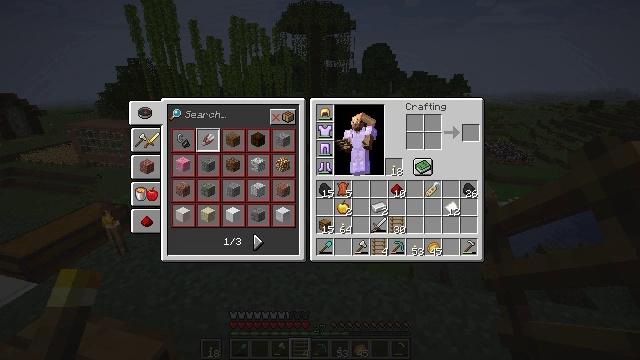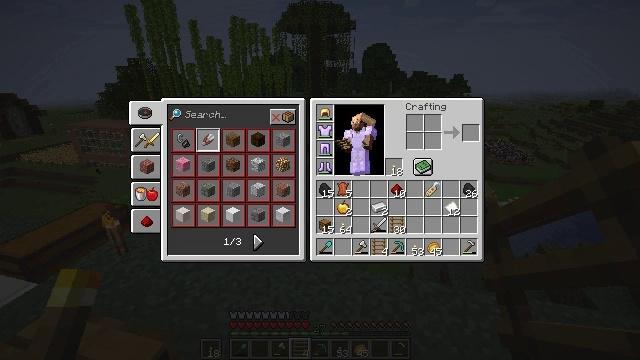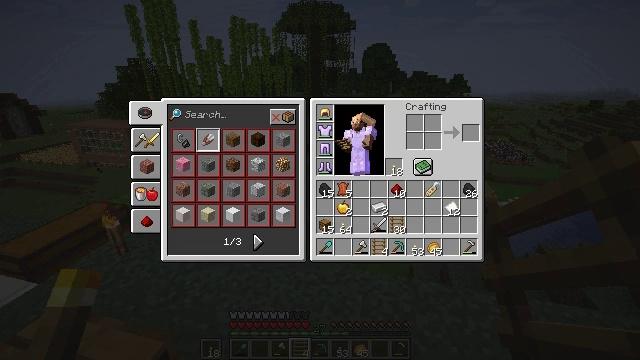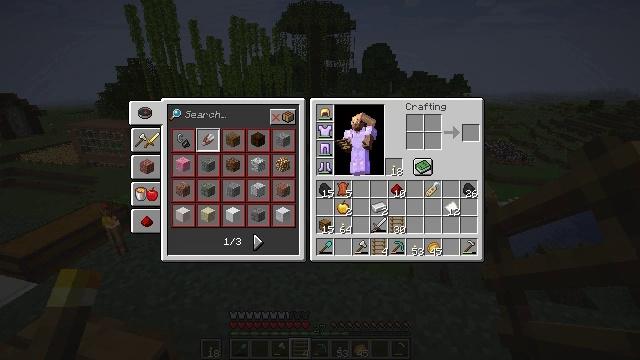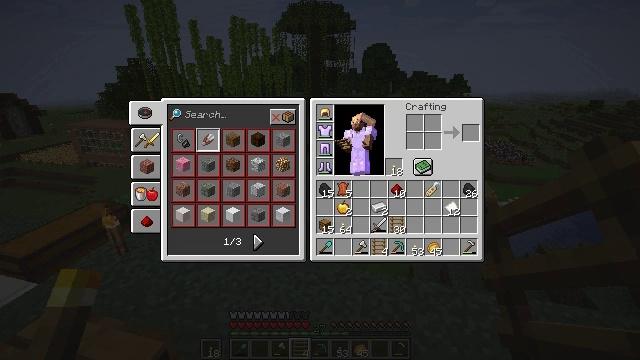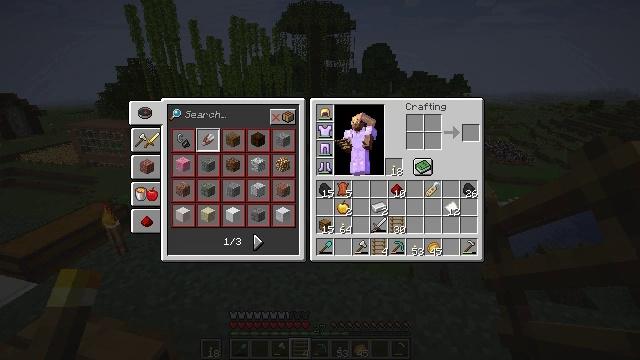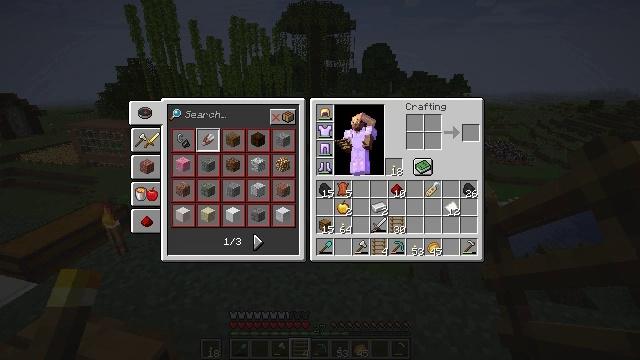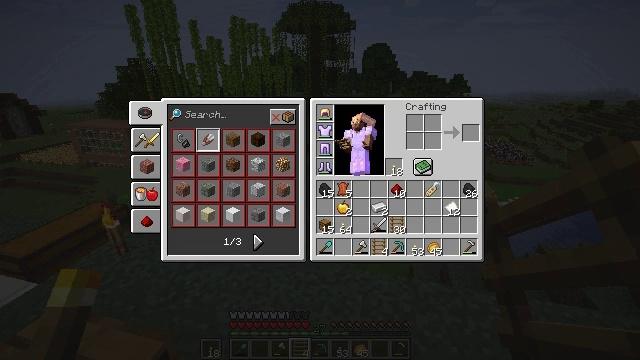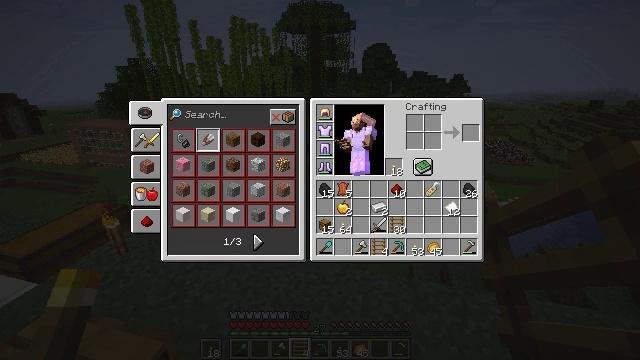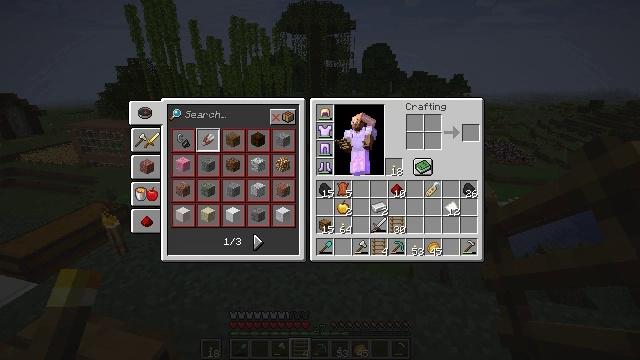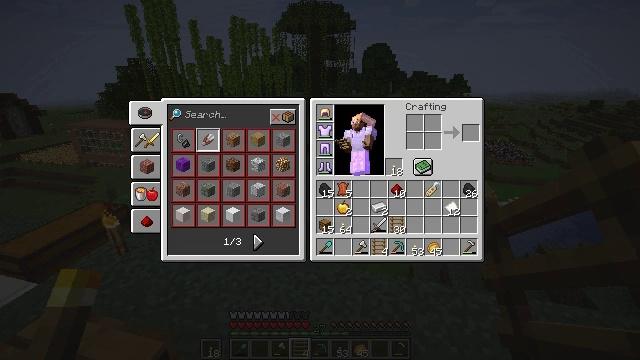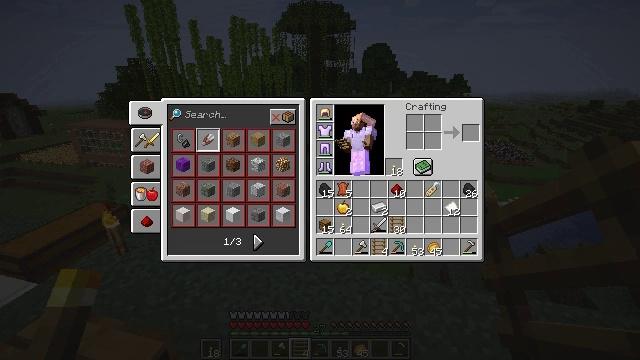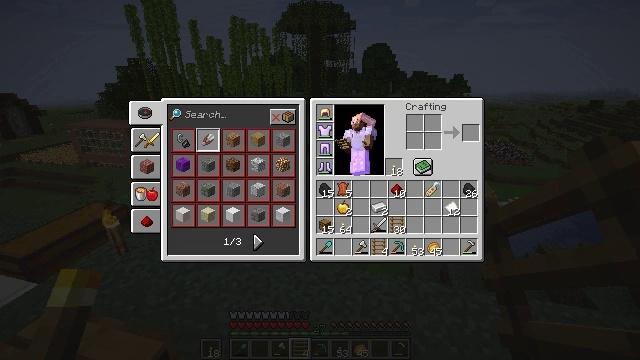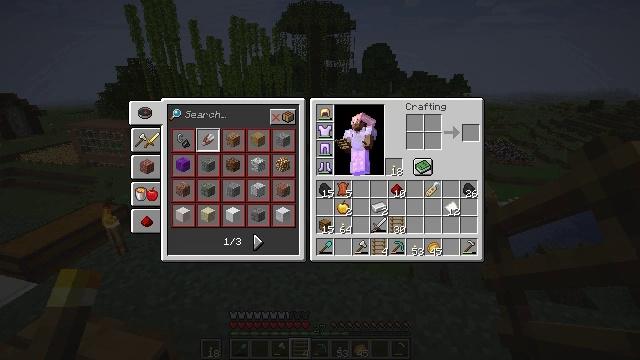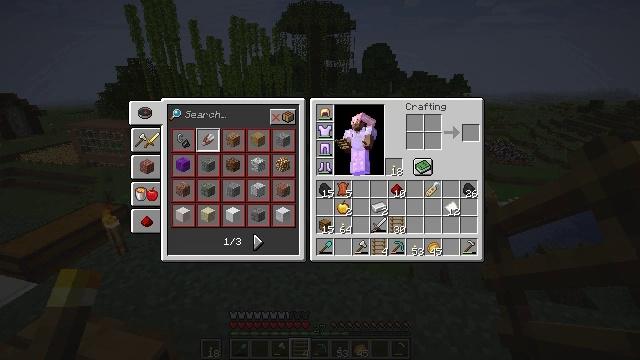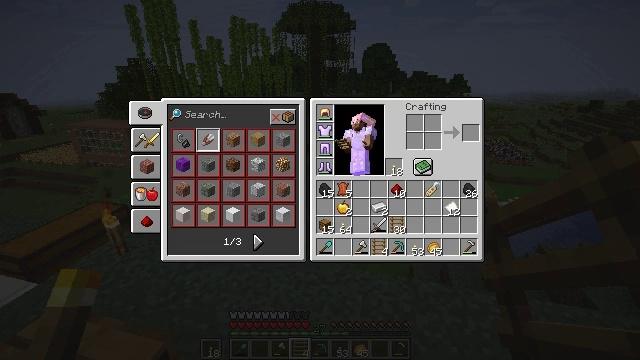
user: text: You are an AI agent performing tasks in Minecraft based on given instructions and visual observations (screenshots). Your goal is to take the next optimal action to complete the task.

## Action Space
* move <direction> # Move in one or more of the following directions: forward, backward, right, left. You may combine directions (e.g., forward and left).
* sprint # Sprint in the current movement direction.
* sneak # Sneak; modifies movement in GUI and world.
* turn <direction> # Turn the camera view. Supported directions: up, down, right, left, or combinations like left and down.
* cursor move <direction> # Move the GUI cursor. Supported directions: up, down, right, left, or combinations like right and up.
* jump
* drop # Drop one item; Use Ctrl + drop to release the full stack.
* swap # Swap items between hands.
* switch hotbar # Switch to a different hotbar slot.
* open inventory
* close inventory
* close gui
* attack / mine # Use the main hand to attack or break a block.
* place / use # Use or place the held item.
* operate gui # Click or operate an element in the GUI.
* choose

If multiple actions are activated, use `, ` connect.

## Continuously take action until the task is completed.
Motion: motion action
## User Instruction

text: Break the ladder to collect it.
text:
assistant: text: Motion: no_op
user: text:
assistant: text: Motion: no_op
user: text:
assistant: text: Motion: no_op
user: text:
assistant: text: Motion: no_op
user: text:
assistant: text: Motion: no_op
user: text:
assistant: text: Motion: no_op
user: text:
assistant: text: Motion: no_op
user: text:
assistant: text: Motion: no_op
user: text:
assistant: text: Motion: no_op
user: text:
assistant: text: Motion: no_op
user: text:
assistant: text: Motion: no_op
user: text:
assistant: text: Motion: no_op
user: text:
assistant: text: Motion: no_op
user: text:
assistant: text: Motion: no_op
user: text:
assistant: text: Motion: no_op
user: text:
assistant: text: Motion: no_op
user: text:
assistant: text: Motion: no_op
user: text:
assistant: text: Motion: no_op
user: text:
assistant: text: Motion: no_op
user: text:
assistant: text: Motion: no_op
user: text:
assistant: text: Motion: no_op
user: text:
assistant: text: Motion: no_op
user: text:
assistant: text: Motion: no_op
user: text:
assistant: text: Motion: no_op
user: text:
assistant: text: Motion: no_op
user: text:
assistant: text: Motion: no_op
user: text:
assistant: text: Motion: no_op
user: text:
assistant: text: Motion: no_op
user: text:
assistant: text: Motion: no_op
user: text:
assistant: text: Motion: no_op